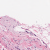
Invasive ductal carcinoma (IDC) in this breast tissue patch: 0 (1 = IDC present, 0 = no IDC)